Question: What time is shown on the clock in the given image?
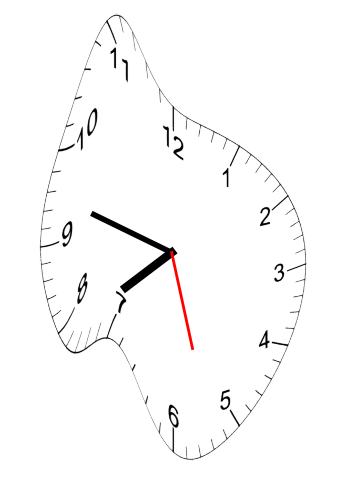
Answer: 07:47:27